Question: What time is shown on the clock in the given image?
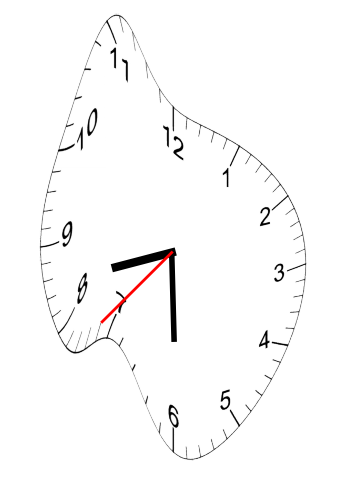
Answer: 08:29:37